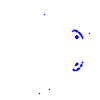
Particle: proton